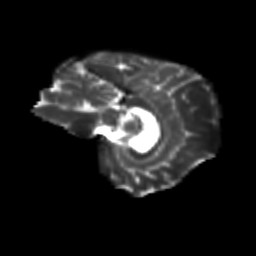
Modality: T2w
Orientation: sagittal
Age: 49
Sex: female
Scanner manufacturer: siemens
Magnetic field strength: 3 T
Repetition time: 8.6 s
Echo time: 0.095 s